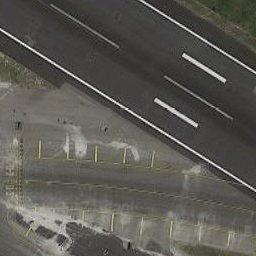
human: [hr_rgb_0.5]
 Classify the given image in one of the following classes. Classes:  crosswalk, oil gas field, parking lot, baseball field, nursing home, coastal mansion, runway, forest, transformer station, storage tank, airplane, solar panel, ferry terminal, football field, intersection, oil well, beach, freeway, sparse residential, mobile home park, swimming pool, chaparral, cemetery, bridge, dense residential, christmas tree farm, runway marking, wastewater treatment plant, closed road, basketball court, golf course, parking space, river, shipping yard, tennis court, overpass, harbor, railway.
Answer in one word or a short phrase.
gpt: runway